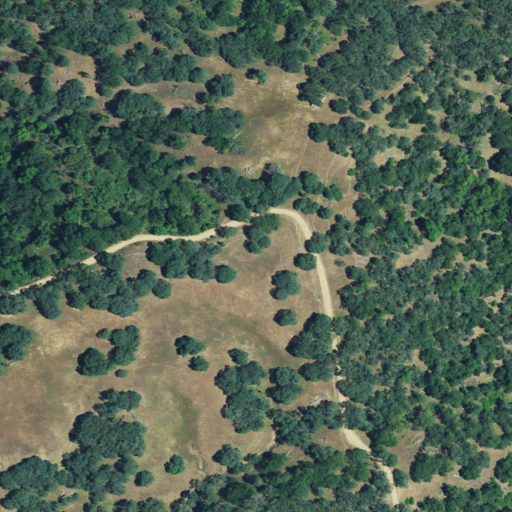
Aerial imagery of ridge(s) in California named Palassou Ridge containing shrub, mixed forest, grassland, open development, and evergreen forest